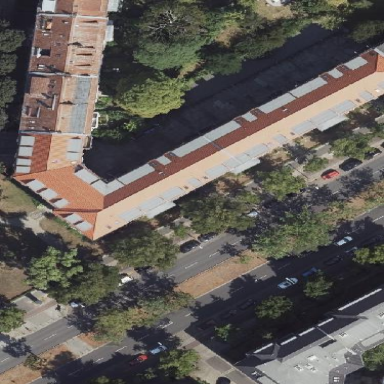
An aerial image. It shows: Hipped-roof building with apartments.